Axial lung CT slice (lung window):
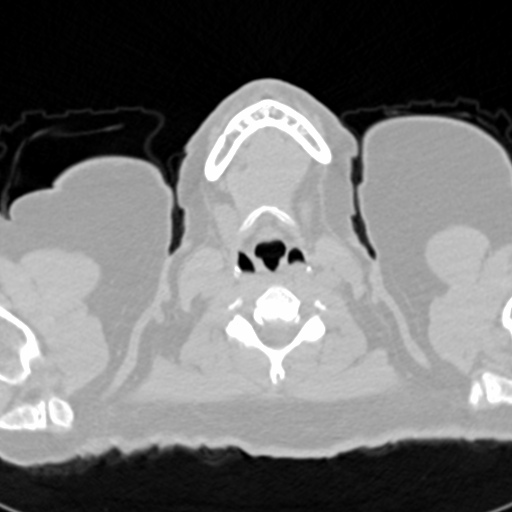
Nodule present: no